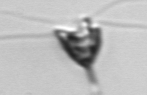
Label: Pyramimonas_longicauda